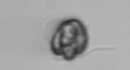
Label: Pyramimonas_morphotype1